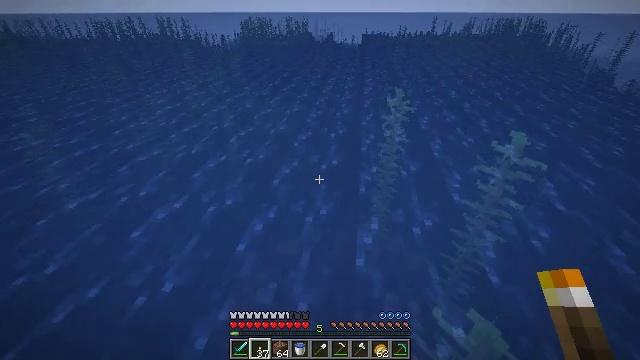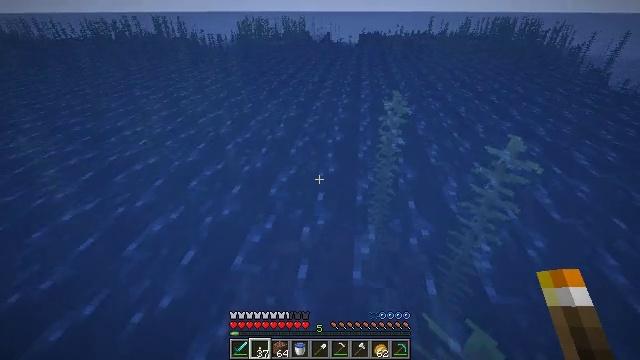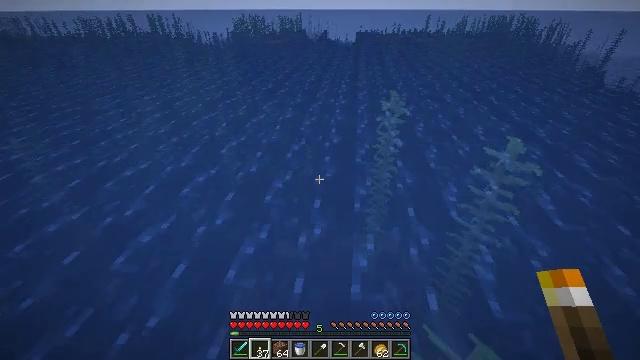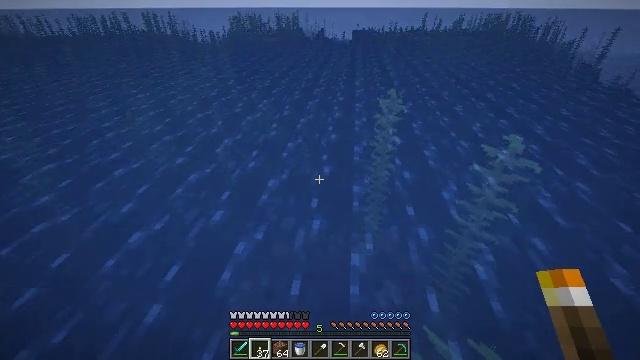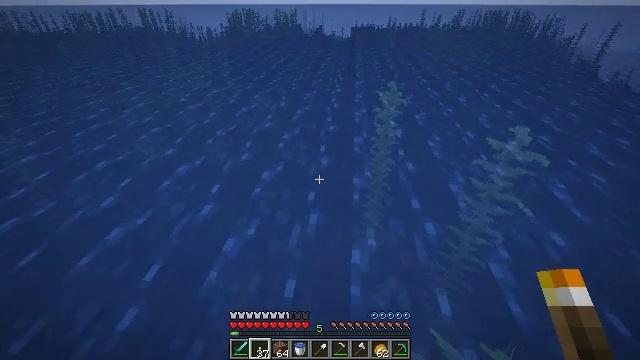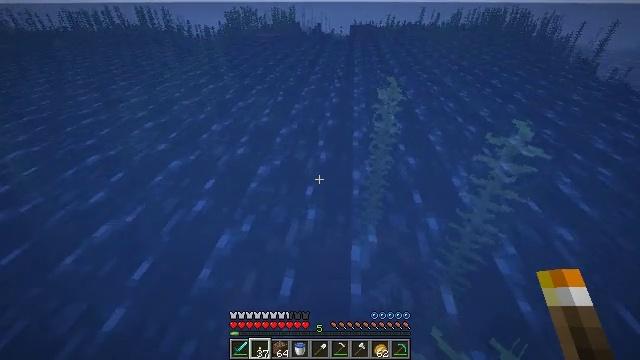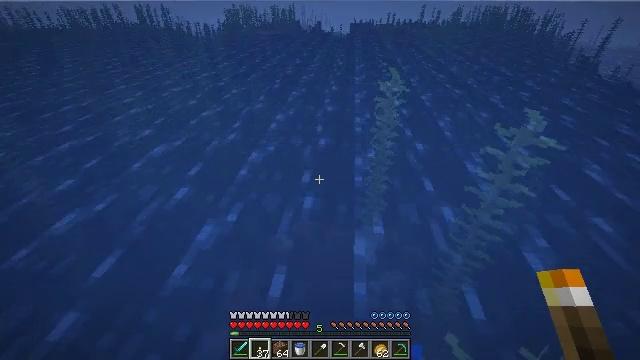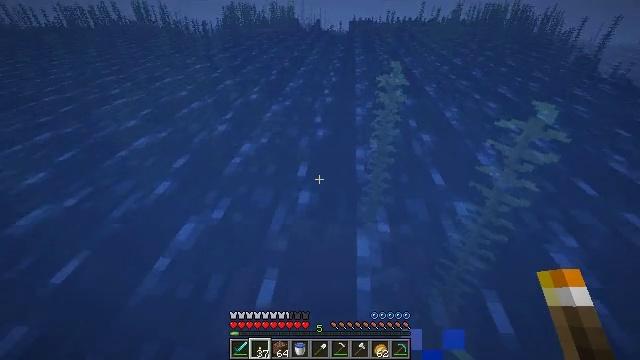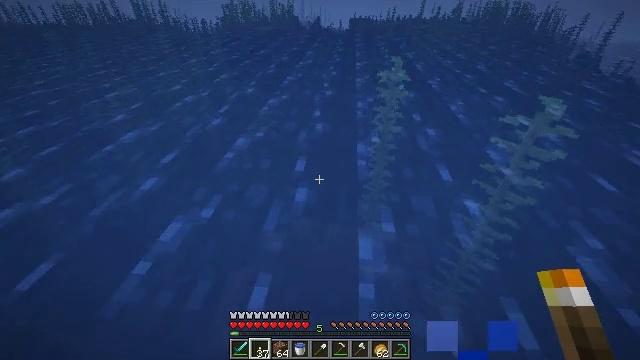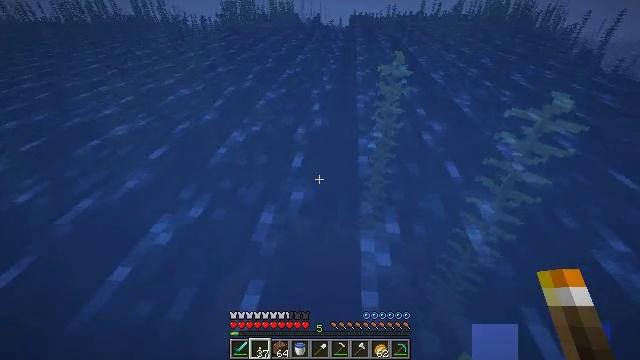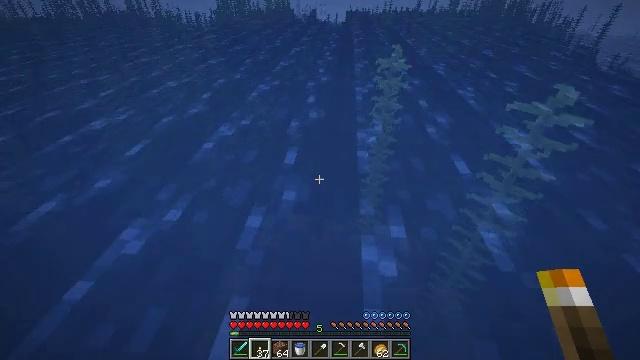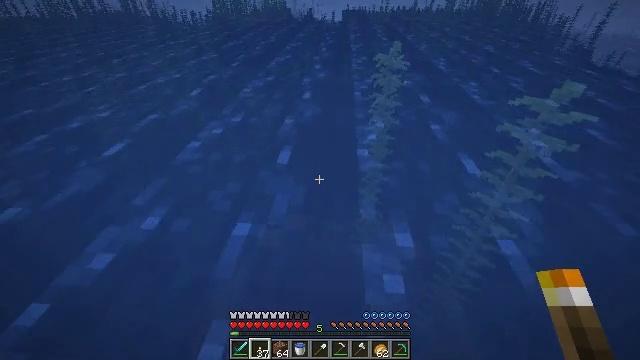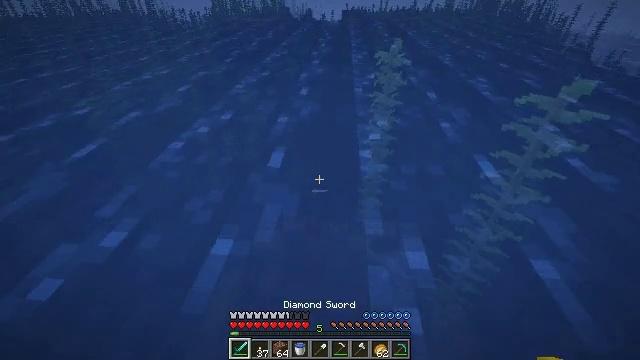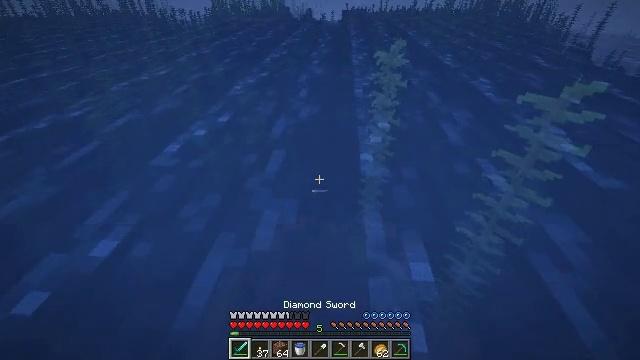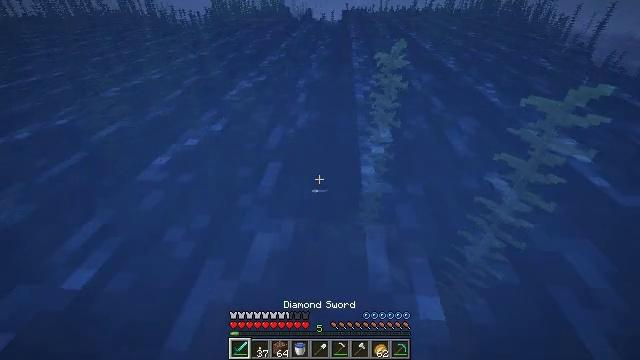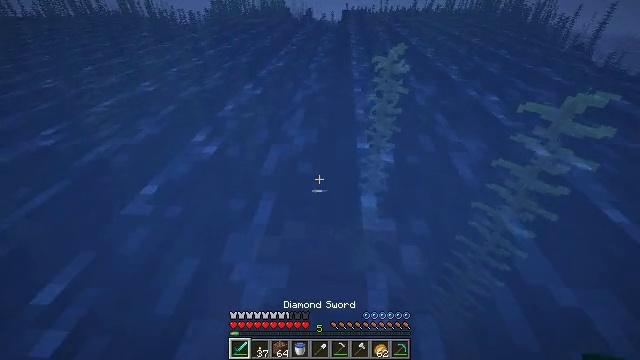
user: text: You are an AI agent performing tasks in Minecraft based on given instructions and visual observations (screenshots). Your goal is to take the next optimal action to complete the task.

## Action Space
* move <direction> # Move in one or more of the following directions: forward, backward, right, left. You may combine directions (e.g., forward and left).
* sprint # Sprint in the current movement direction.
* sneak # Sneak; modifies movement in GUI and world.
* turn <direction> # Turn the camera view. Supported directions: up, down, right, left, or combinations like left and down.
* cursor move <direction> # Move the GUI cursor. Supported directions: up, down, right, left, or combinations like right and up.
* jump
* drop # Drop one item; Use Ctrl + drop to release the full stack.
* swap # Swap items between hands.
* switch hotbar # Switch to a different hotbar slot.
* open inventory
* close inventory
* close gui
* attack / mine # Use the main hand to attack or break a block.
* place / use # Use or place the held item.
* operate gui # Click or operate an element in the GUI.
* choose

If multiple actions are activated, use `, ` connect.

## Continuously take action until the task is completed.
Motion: motion action
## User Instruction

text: Break the dark oak slab.
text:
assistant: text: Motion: move forward, jump
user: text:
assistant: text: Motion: move forward, jump
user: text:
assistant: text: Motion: move forward, jump
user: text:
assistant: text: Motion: move forward, jump
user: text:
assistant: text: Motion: move forward, jump
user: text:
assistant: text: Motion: move forward, jump
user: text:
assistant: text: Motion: move forward
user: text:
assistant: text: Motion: move forward
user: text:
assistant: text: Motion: move forward
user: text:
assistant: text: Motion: move forward
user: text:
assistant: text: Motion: move forward
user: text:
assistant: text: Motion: move forward
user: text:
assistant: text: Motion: move forward, jump
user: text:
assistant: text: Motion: move forward, jump
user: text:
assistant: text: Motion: move forward, jump
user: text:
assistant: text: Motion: move forward, jump
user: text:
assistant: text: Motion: move forward, jump
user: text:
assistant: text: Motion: move forward, jump
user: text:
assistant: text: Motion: move forward, jump
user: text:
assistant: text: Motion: move forward, jump
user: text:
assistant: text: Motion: move forward, jump
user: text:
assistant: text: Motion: jump
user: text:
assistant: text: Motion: jump
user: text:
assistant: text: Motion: move left, jump
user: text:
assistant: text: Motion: move left, jump
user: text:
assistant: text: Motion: move left, jump
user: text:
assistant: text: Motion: move left, jump
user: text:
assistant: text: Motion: move left, turn right, jump
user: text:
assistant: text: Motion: move left, turn right and down, jump
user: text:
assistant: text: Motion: move left, turn right, jump